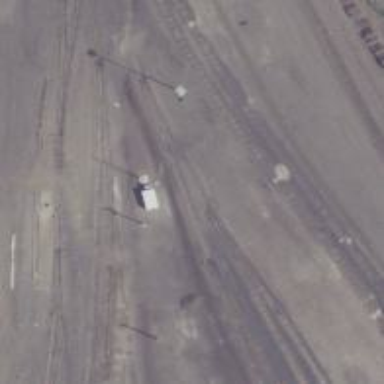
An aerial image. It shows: Railway yard in service.